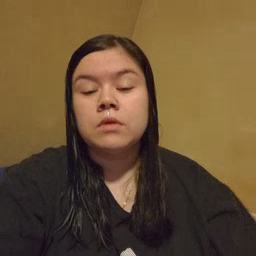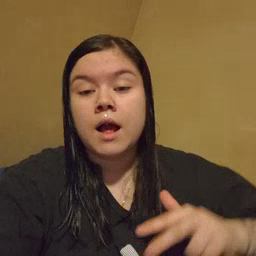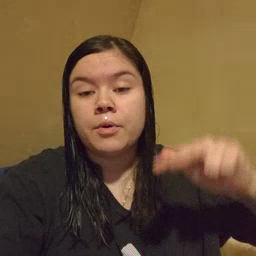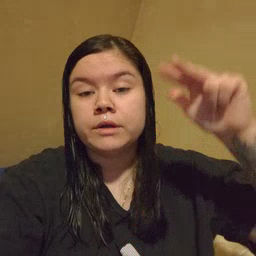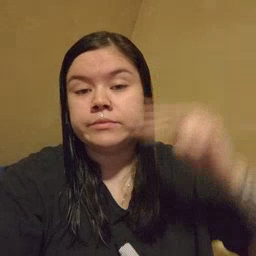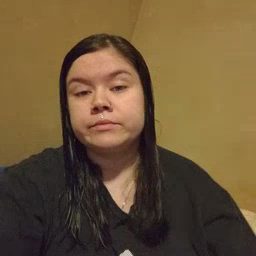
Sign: helicopter